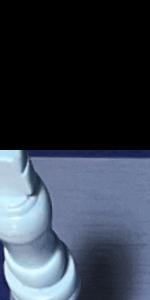
Label: Empty